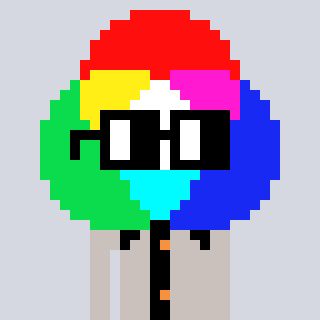
a pixel art character with square black glasses, a color circle-shaped head and a foggrey-colored body on a cool background